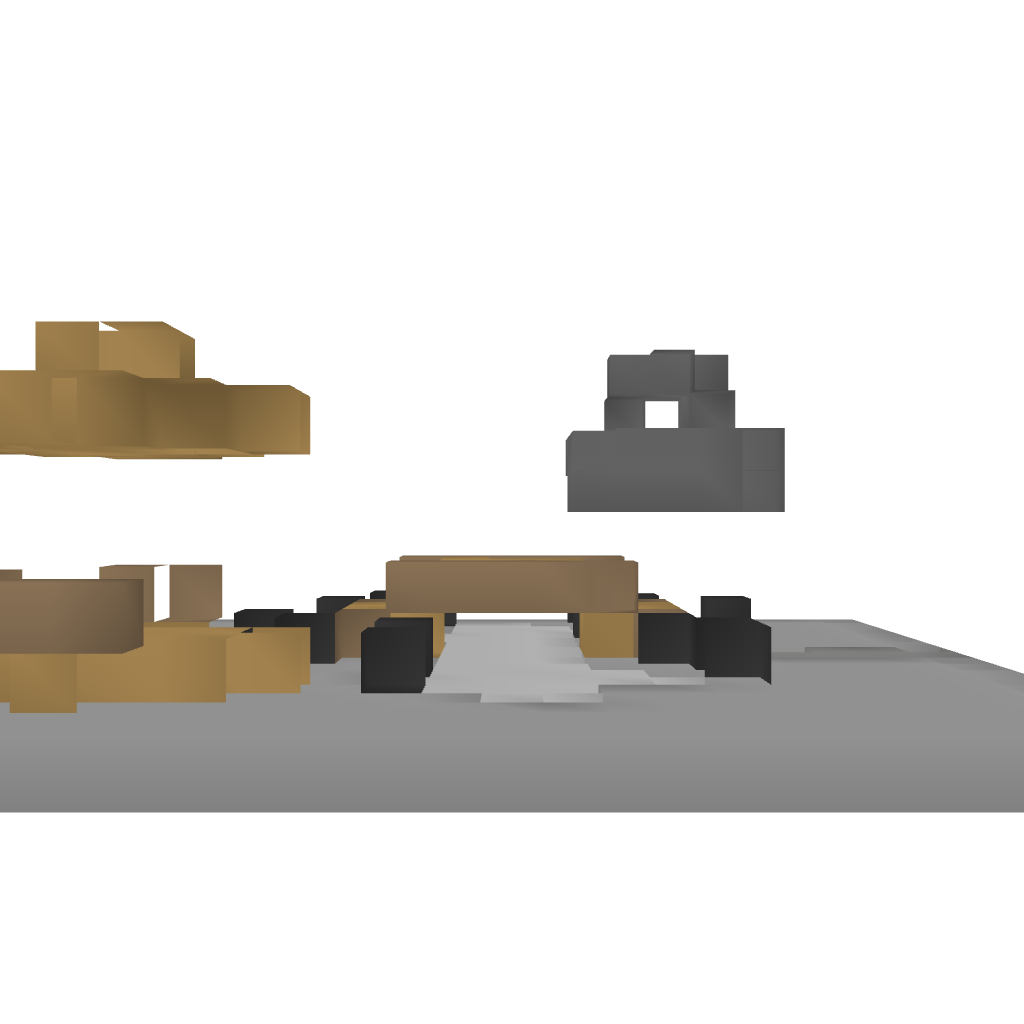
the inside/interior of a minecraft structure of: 5 minute Builds #1